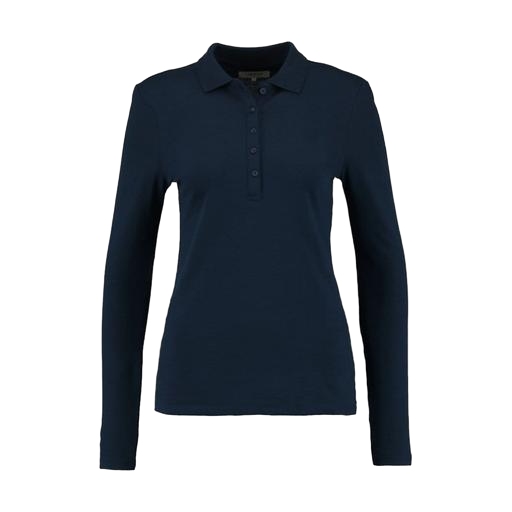
blue skinny-fit stretch polo shirt, blue skinny-fit polo shirt, skinny-fit polo shirt, white background